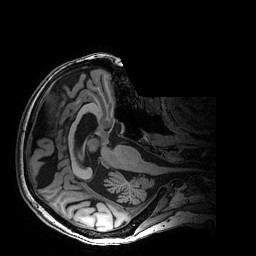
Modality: T1w
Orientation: axial
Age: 75
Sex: female
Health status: healthy
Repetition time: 2.53 s
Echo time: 0.0034 s